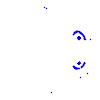
Particle: kaon